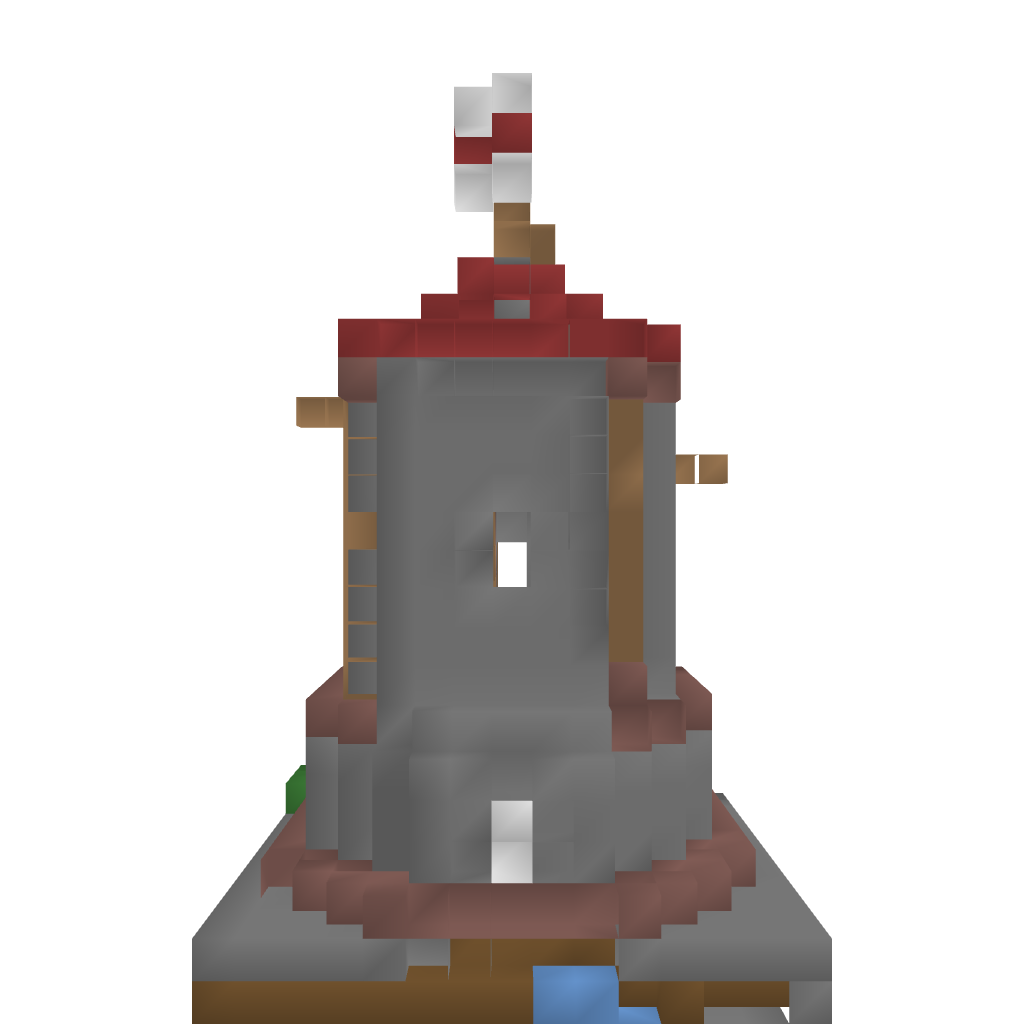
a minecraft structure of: Windmill high quality